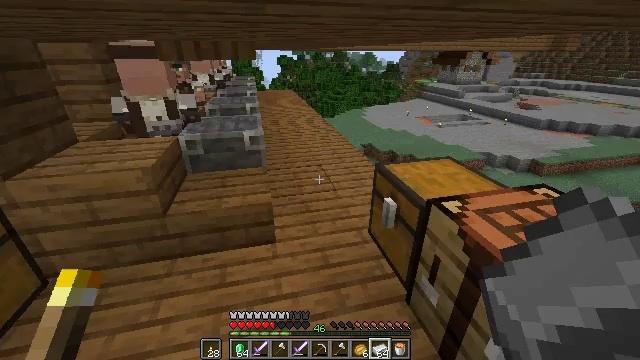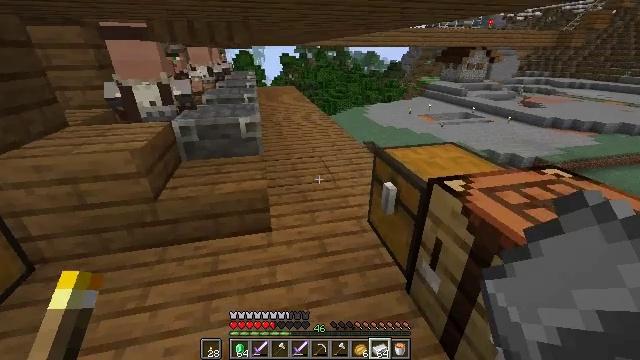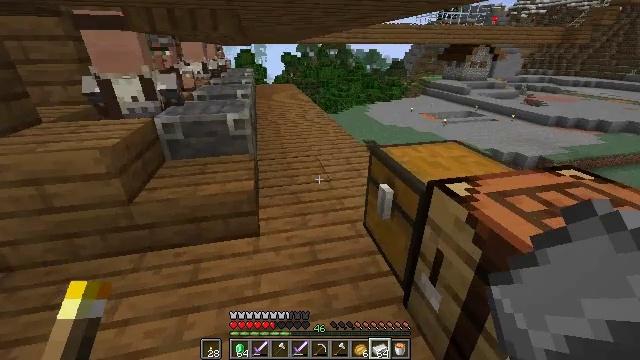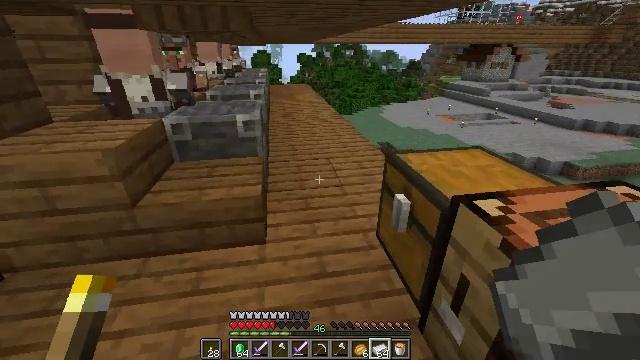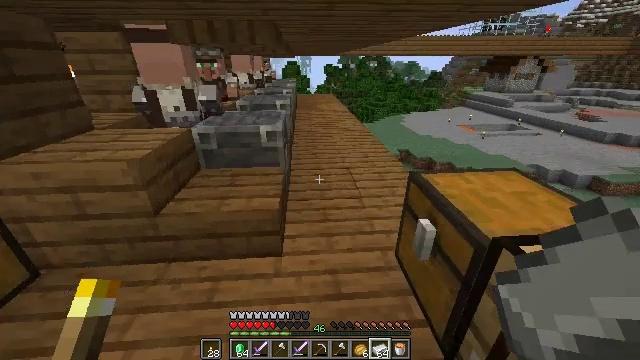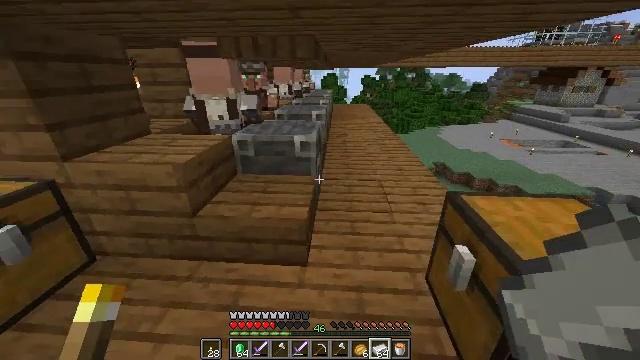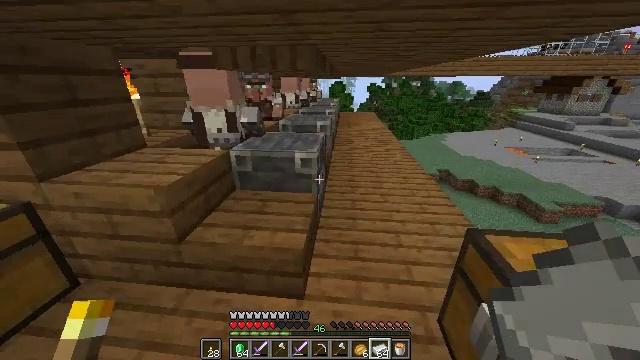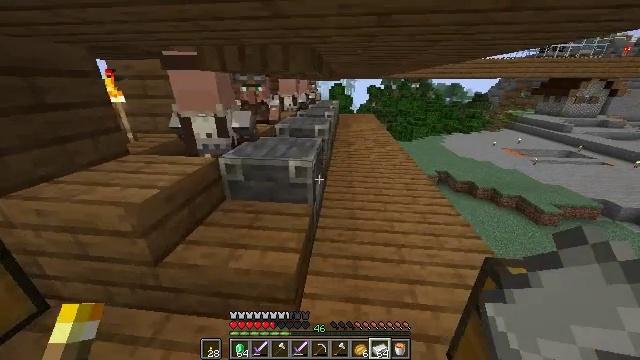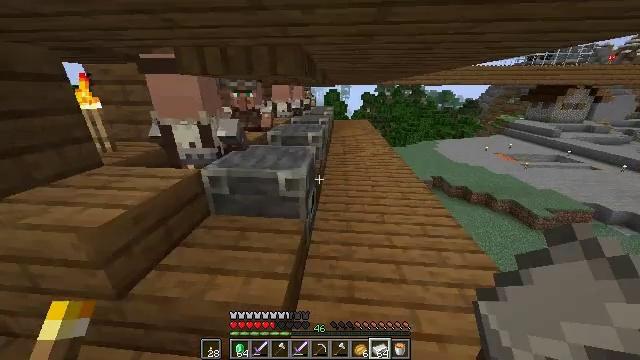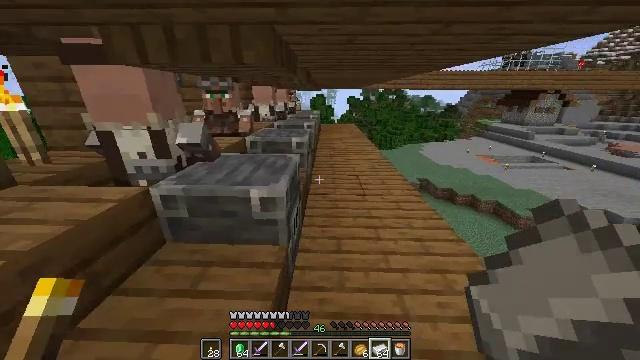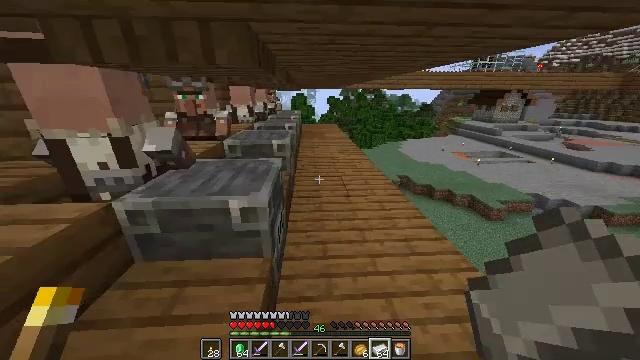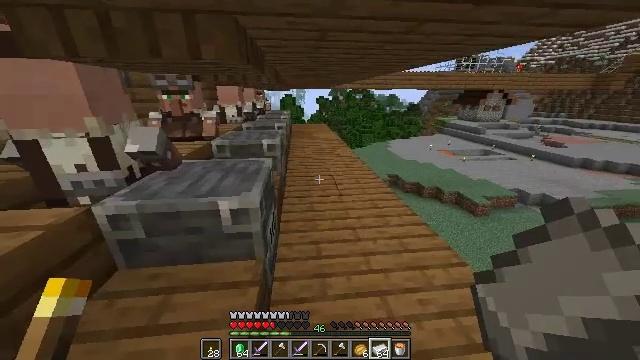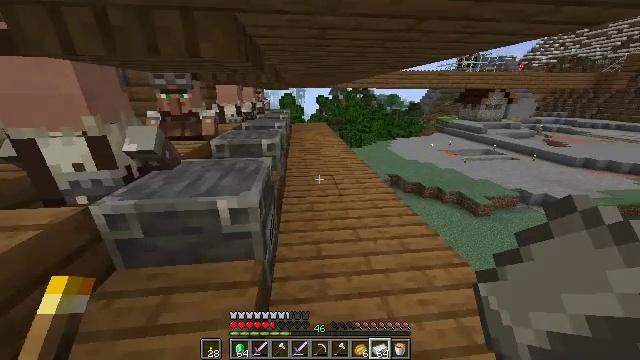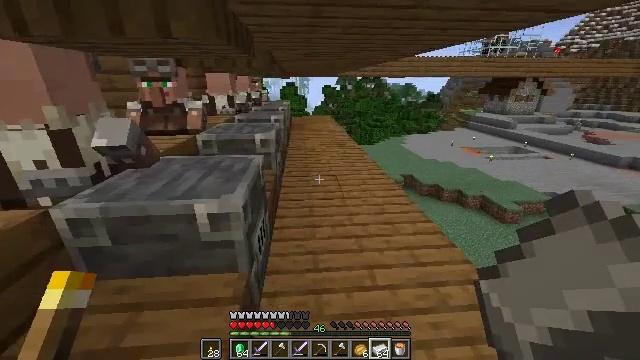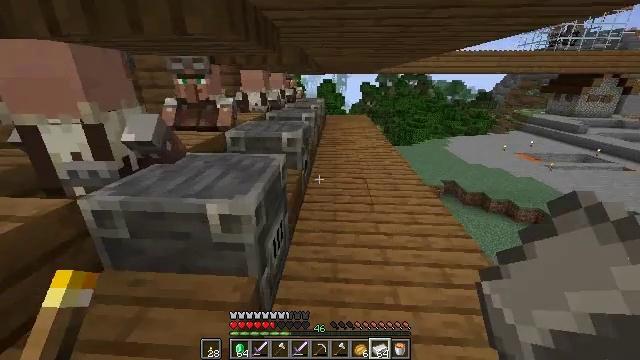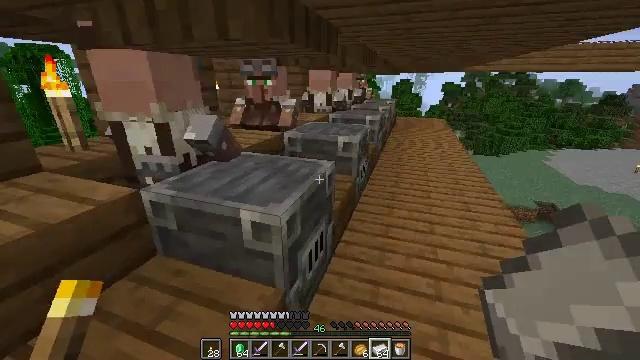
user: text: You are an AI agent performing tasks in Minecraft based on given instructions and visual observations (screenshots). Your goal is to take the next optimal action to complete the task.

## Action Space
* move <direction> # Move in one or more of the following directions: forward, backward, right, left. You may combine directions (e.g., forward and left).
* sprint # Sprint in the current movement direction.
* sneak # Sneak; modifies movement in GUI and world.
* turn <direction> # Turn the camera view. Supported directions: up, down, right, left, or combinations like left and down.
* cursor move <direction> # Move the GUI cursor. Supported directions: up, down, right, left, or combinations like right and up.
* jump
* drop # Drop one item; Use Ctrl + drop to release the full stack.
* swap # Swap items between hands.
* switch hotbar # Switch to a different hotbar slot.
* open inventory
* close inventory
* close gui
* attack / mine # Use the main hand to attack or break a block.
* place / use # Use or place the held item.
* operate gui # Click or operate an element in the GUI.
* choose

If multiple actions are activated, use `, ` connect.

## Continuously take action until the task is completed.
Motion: motion action
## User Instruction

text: Open the crafting table to make a chainmail chestplate.
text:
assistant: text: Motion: move forward
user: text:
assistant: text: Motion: move forward
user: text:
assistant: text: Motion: move forward, sprint, turn left
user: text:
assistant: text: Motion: move forward, sprint, turn left
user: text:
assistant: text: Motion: move forward, sprint, turn left and up
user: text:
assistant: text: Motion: move forward, turn left
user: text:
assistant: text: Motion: move forward
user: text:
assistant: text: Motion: move forward, sprint, turn right and up
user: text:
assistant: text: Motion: move forward, sprint, turn right
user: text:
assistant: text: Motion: move forward, sprint, turn right
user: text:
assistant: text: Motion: move forward, turn right
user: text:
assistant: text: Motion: move forward
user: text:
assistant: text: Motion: move forward and move right, turn left
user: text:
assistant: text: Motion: move forward and move right, turn left
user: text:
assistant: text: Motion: move forward and move right, turn left
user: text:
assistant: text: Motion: move forward and move right, turn left and up
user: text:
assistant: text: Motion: move forward and move right, turn left
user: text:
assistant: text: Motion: move forward and move right, turn left
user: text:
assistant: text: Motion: move forward and move right, turn left
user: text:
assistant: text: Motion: move forward and move right, turn left
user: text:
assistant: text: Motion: move forward and move right, turn left and up
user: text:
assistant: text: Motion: move forward and move right
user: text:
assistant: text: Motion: move forward and move right
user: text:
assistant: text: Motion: turn left and up
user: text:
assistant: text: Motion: turn left and up
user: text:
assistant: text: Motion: turn left
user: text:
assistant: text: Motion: no_op
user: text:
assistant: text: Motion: use / place
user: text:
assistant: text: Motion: use / place
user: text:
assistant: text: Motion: use / place